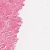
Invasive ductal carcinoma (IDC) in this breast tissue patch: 0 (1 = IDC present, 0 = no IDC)